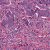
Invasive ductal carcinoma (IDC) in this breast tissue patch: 1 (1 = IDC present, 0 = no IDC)